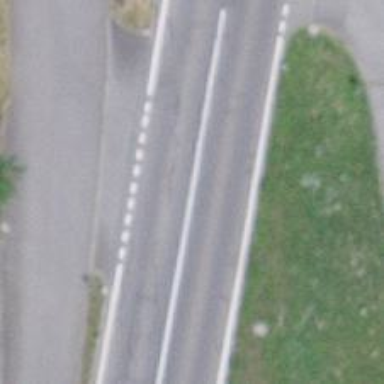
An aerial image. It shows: Traffic sign is visible in the image.